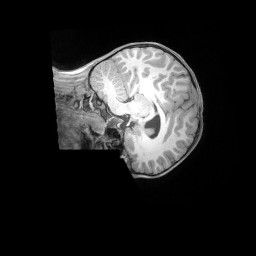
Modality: T1w
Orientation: sagittal
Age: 6
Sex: male
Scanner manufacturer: siemens
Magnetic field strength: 3 T
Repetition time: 2.53 s
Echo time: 0.00164 s